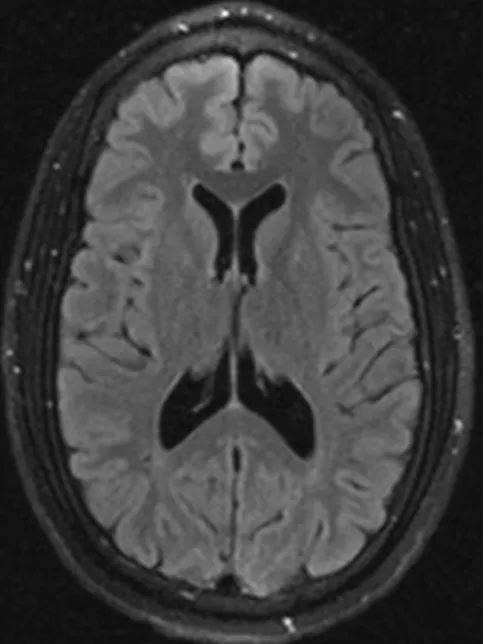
Axial view T2 FLAIR MRI imaging 2 years after initial presentation showed complete resolution of brain lesions.
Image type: radiology (mri)